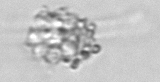
Label: Leptocylindrus_mediterraneus